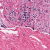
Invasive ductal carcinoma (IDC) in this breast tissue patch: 0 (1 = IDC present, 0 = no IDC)